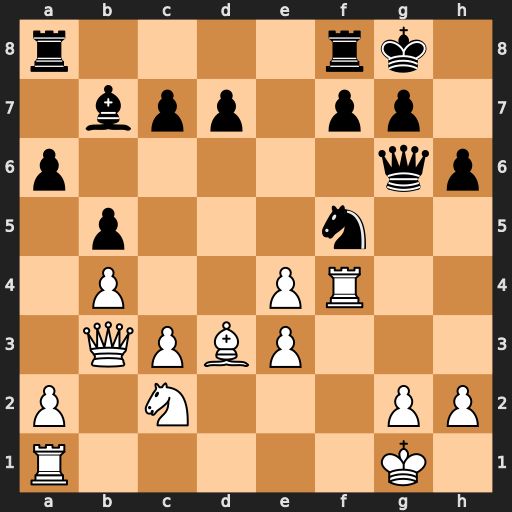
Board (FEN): r4rk1/1bpp1pp1/p5qp/1p3n2/1P2PR2/1QPBP3/P1N3PP/R5K1
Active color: w
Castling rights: -
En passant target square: -
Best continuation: Rxf5